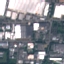
Land use / land cover class: Industrial